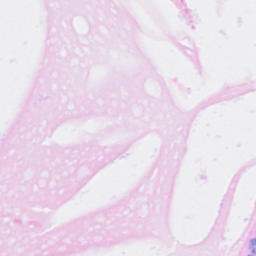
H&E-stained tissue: Breast